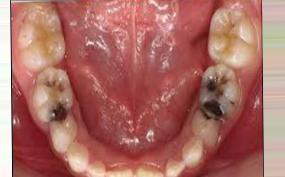
Condition: Caries